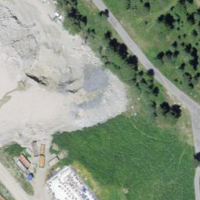
EUNIS habitat code: 56
Species observed at this site:
Periparus ater